Frequency: 60000
Velocity: 0,186
Power: 25,9
Pulse duration: 0,0000001
Pass count: 1
Magnification: 10
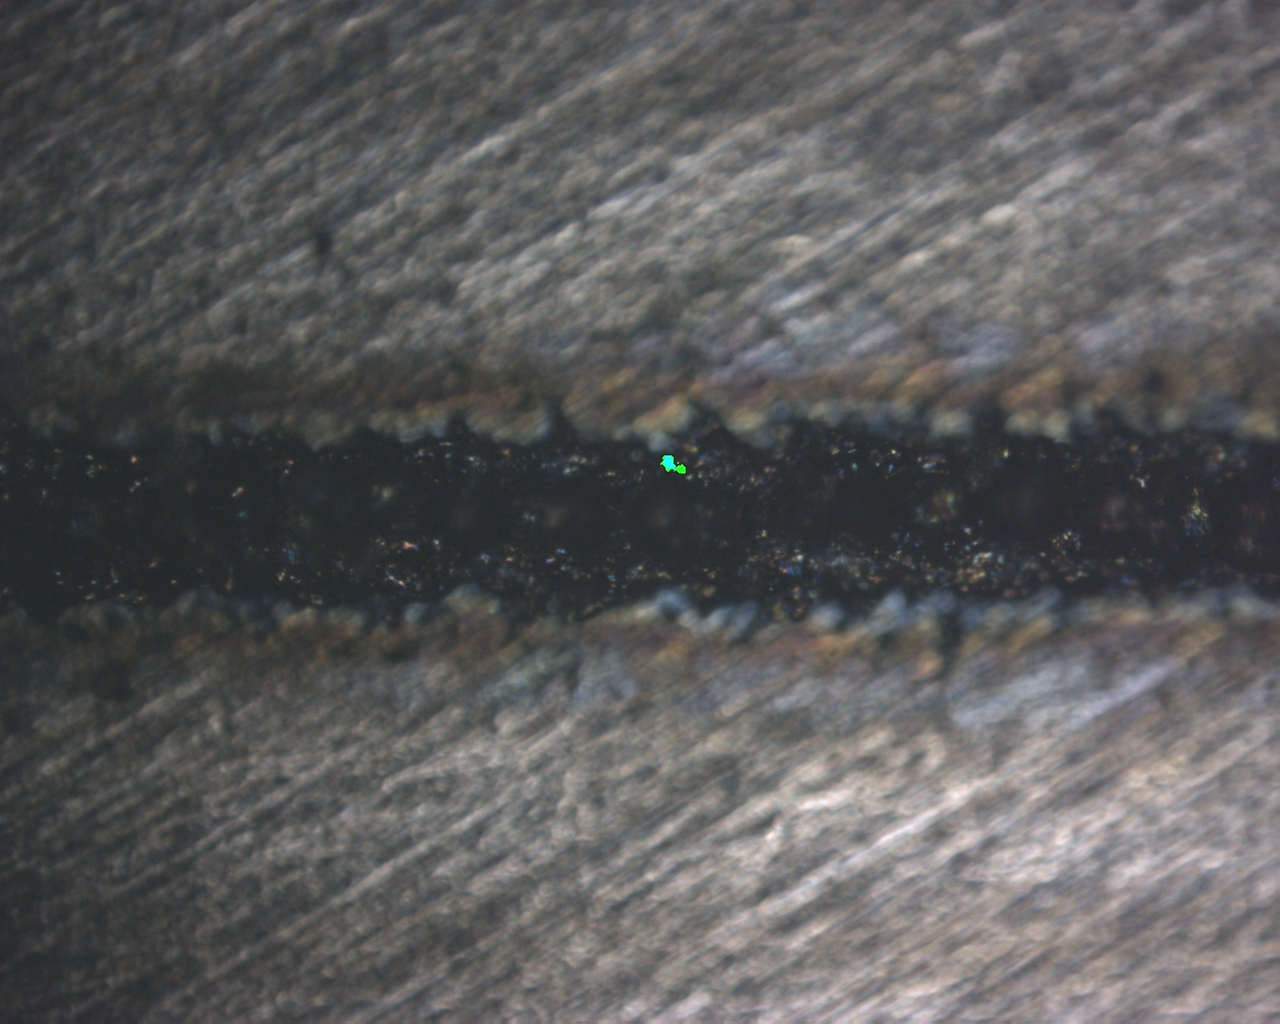
Measured width: 139.83
Other width: 67.814